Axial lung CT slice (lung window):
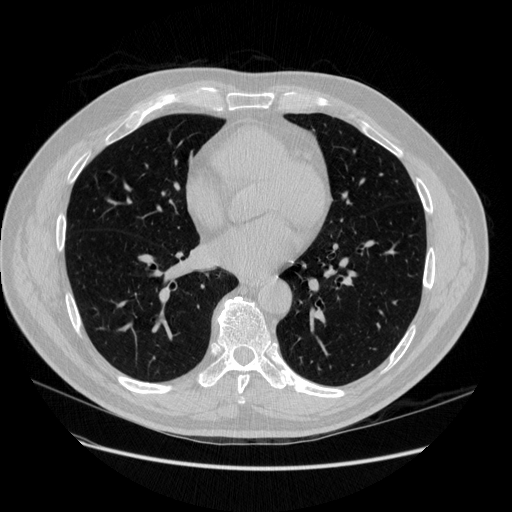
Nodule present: no